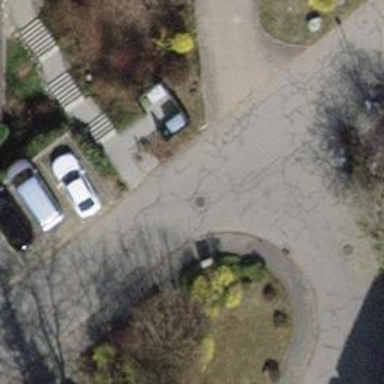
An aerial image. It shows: Kerb barrier.